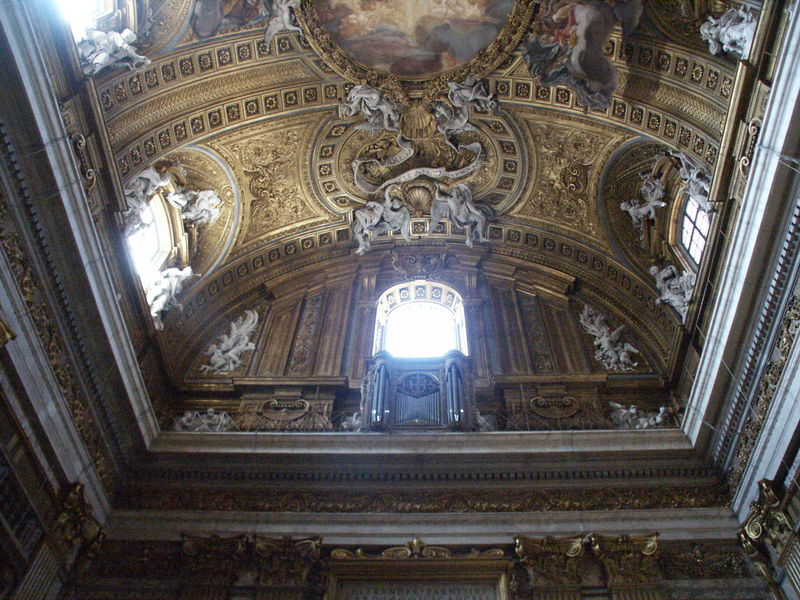
Titel: Langhaus von Il Gesù in Rom
Künstler: Giacomo Barozzi da Vignola
Standort: Rom, Il Gesù (EU - I - Latium)
Schlagwörter: gemälde, weiß, fenster, licht, schloss, ornament, barock, rahmen, felder, kirche, gold, decke, girlande, rokoko, rund, engel, putto, ranken, empore, rand, figuren, dekoration, ornamente, stuck, gewölbe, fries, gesims, orgel, putten, putti, vergoldung, deckenmalerei, kriche, tonnengewölbe, kassetierung, geölbe, spruchband, schriftband, orgelempore, rockocko, kuppeldecke, kessetten, latt, remälde